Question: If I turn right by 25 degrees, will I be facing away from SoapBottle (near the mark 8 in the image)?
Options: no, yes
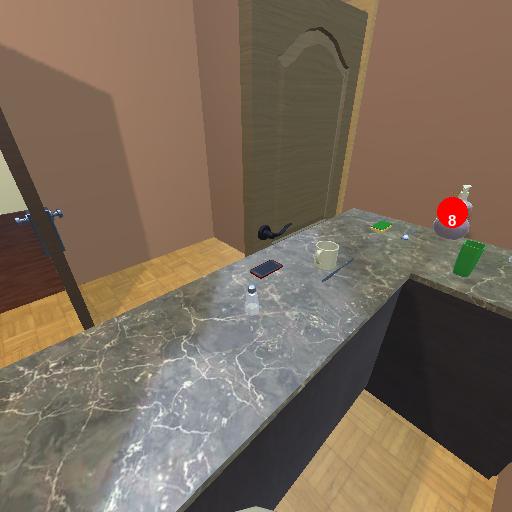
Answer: no